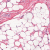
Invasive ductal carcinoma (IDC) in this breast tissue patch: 0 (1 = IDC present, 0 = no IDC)